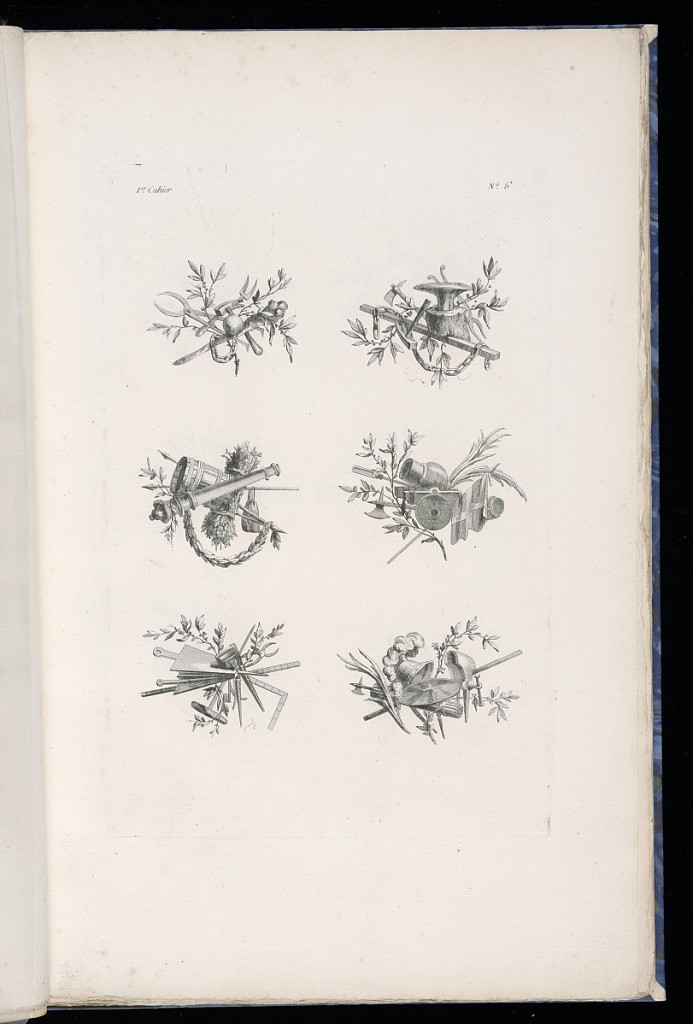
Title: Trophy Designs
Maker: Pierre Ranson, French, 1736–1786
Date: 1772–77
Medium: Etching on paper
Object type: Print
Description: Six designs for war themed trophies incorporating leaves, cannon, flags, axe, helmet, shields, measuring devices, rulers, caliper, bellows, chains, barrel, and a cannon ball. The plate is numbered.